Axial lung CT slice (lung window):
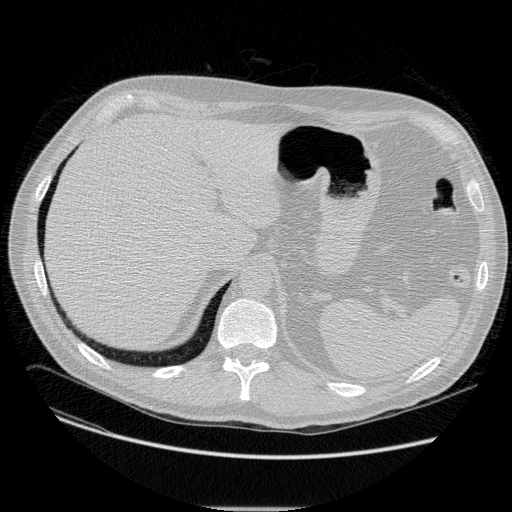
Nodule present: no